Question: Given 2 sine waves, I calculate the resultant sine waves by adding them. Now I want to calculate phase at which peaks of the interference pattern occurs.
here is the plot generated by me:

and here is the image I am trying to create. I want to draw the subplot A:
<URL>
Here is the script used by me:
'''
import numpy as np
import matplotlib.pyplot as plt
w_s = 10*2*np.pi
w_d = 11.5*2*np.pi
a_s = 1
a_d = 1
phi_d = 0
x =np.arange(0,2,0.01)
v_s = [a_s*np.cos(w_s*t) for t in np.arange(0,2,0.01)]
v_d = [a_d*np.cos(w_d*t + phi_d) for t in np.arange(0,2,0.01)]
resultant = [sum(i) for i in zip(v_s, v_d)]
f, (ax1, ax2,ax3) = plt.subplots(3, sharex=True, sharey=True)
ax1.plot(x,resultant,'k')
ax1.set_ylabel('sum')
ax2.plot(x, v_d,'b')
ax2.set_ylabel('dendrite')
ax3.plot(x, v_s,'r')
ax3.set_ylabel('soma')
f.subplots_adjust(hspace=0)
plt.setp([a.get_xticklabels() for a in f.axes[:-1]], visible=False)
plt.setp([a.get_yticklabels() for a in f.axes[:3]], visible=False)
plt.xlabel('Time(s)')
plt.show()
'''
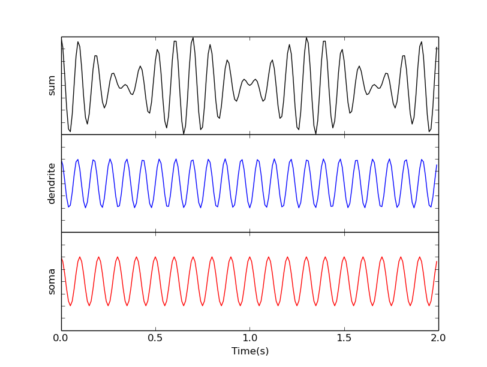
Answer: Use the <URL>:
'''
import numpy as np
from scipy import signal
import matplotlib.pyplot as plt
t = np.arange(0, 2, 0.01)
a1, f1, phi1 = 1, 10, 0
a2, f2, phi2 = 1, 11.5, 0
s1 = a1 * np.cos(2 * np.pi * f1 * t + phi1)
s2 = a2 * np.cos(2 * np.pi * f2 * t + phi2)
fig, (axsum, ax1, ax2) = plt.subplots(3, sharex=True, figsize=(10,8))
axsum.plot(t, s1+s2, 'k')
axsum.set_ylabel("sum")
ax1.plot(t, s1, 'b')
ax1.set_ylabel("signal 1")
ax2.plot(t, s2, 'r')
ax2.set_ylabel("signal 2")
ax2.set_xlabel("time in s")
sum_analytic = signal.hilbert(s1+s2)
axsum.plot(t, np.abs(sum_analytic), 'g', lw=2)
for ix in signal.argrelmax(np.abs(sum_analytic))[0]:
axsum.axvline(t[ix], color='r', lw=2)
'''
<URL>
---
You might want to take a look at a <URL>, all your list comprehensions weren't necessary, for example.